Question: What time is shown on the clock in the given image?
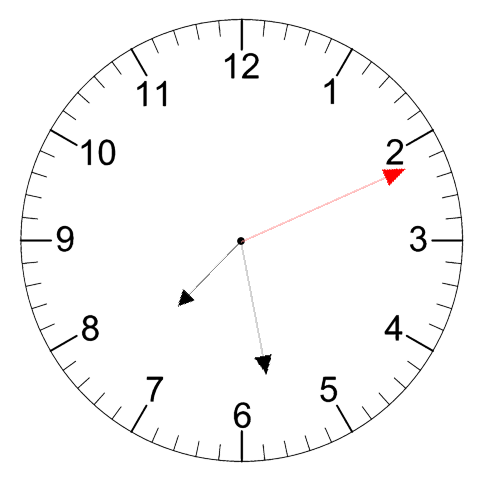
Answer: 07:28:11